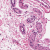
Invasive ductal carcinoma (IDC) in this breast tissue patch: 0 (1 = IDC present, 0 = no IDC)